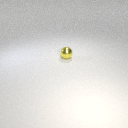
small yellow metal sphere